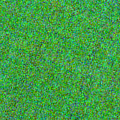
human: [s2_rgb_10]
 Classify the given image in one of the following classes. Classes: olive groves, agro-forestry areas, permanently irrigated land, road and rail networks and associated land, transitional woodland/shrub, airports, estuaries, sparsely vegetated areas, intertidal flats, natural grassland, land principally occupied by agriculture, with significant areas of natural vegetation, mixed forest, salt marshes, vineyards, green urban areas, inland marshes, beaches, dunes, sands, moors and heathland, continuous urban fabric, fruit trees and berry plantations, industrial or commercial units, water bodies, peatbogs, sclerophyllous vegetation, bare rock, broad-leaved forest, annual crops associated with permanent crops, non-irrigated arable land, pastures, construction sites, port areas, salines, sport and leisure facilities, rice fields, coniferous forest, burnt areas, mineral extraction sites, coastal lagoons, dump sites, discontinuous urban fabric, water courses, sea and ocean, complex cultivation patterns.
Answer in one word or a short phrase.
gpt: sea and ocean